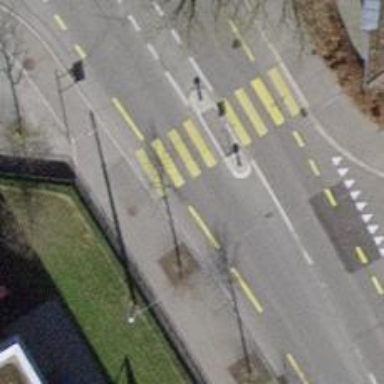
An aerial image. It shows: Uncontrolled road crossing with pedestrian island.